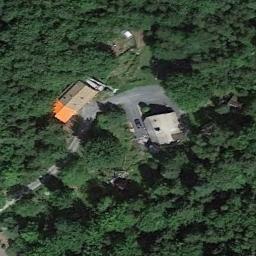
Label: sparse_residential